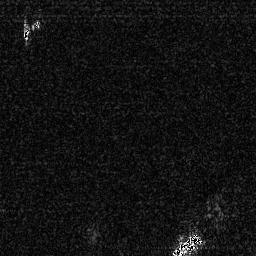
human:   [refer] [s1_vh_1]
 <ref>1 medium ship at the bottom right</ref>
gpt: <box>[[66, 91, 78, 99, 0]]</box>